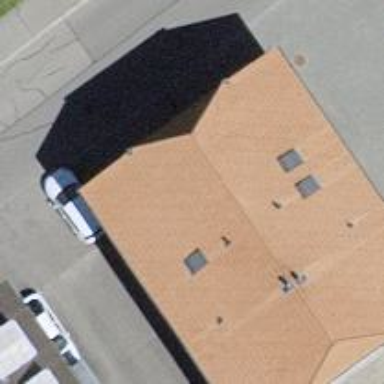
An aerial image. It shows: Residential building with half-hipped roof shape.